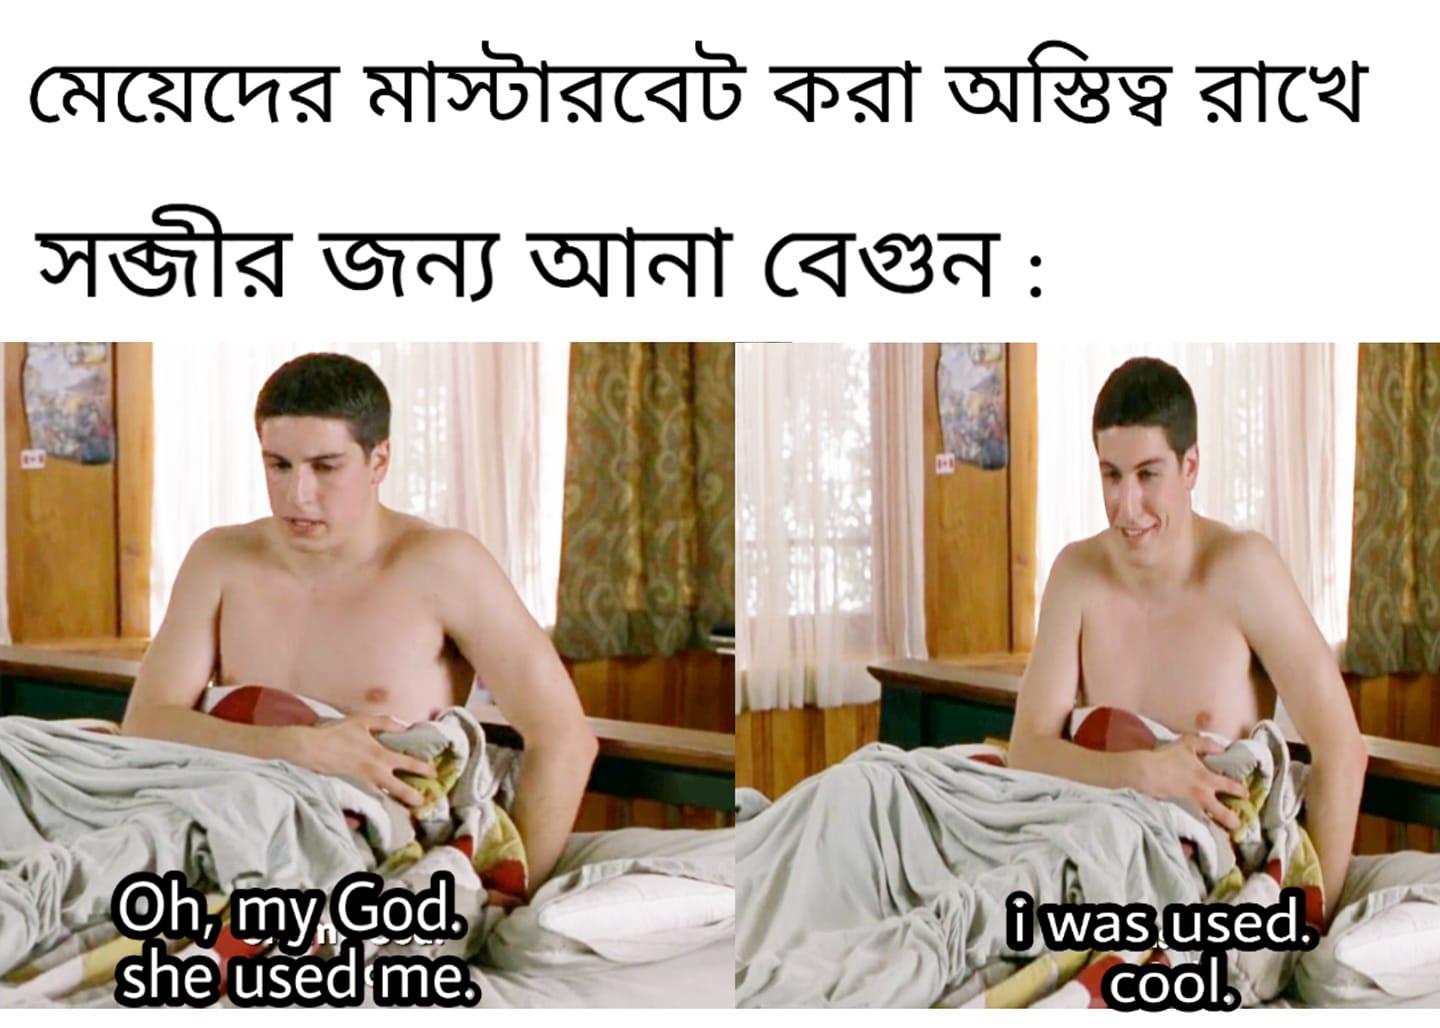
Caption: মেয়েদের মাস্টারবেট করা অস্তিত্ব রাখে    সব্জীর জন্য আনা বেগুন   Oh, my God . she used me       i was used . cool
Label: hate